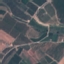
Label: PermanentCrop